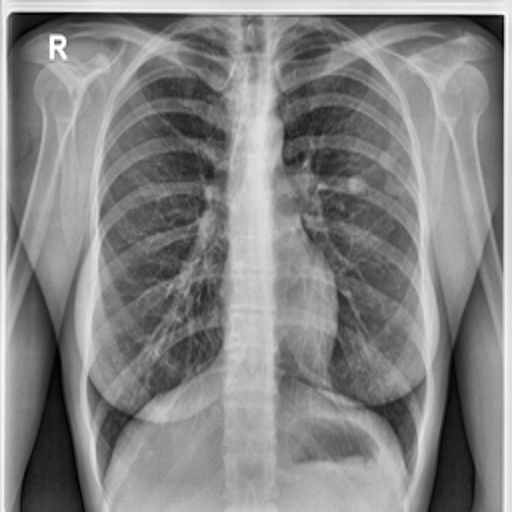
Finding: TUBERCULOSIS